Question: I'm using the text field in advanced search. Now, I need to convert the text field 'Reviewed Date' into 2 radio buttons 'Reviewed' and 'Not reviewed'. Reviewed button should present all the rows with ReviwedDate not null and Reviewed with null values. I'm using the _search.php for this.
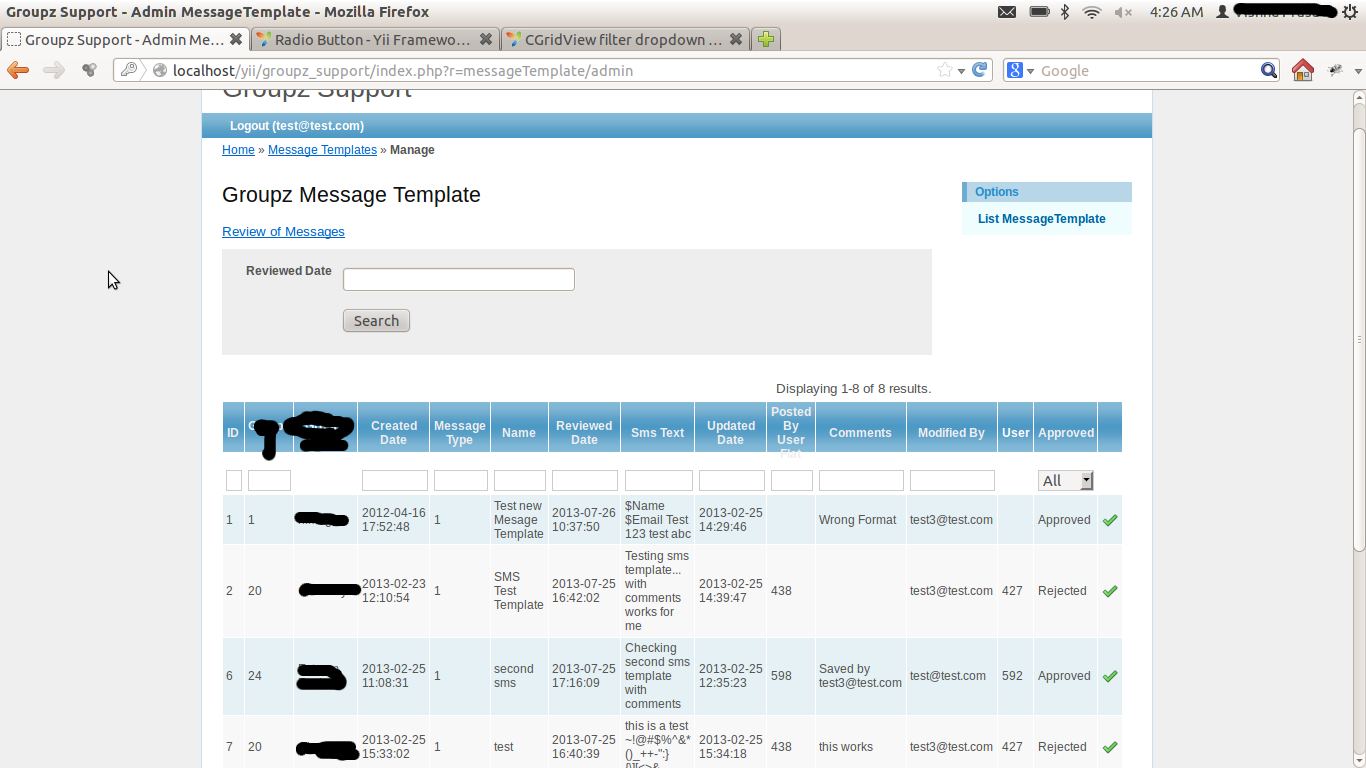
Answer: Change your search function in model:
'''
public function search() {
$criteria = new CDbCriteria;
// ... other fields
// ADD THIS
if($this->reviewedDate != '') {
$criteria->addCondition(
'reviewedDate ' . ($this->reviewedDate=='1' ? 'IS NOT NULL' : 'IS NULL'),
);
}
else {
$criteria->addCondition('reviewedDate IS NULL');
}
return new CActiveDataProvider($this, array(
'criteria'=>$criteria,
));
}
'''
Change your :
'''
<div class="row">
<?php echo $form->labelEx($model, 'reviewedDate'); ?>
<?php echo $form->radioButtonList($model, 'reviewedDate',
array('1' => 'Reviewed', '' => 'Not Reviewed')
); ?>
</div>
'''